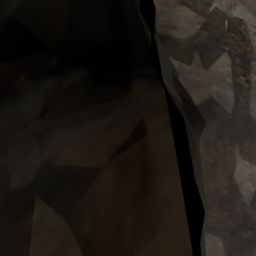
Label: nature